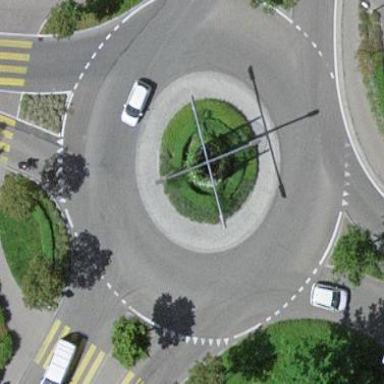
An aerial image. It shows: Tertiary road with asphalt surface leading to roundabout junction.